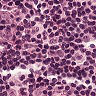
Metastatic tissue present: no